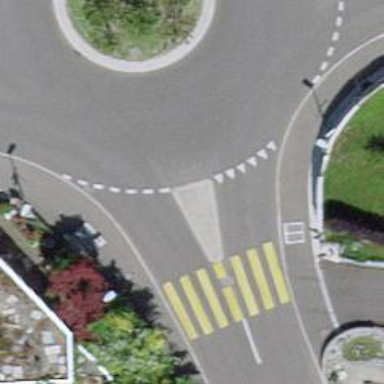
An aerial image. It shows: Traffic calming island.